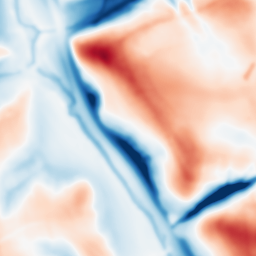
Category: multiscale
Decomposition family: dog_multiscale
Decomposition parameters: sigma_ratio: 1.6
n_scales: 5
base_sigma: 2
Upsampling method: quadratic
Upsampling parameters: scale: 2
Upsampling scale: 2